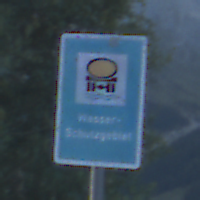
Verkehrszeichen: Wasserschutzgebiet
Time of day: SunriseSunset
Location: Outdoor (RoadRail)
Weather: Clear
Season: NotSpecified
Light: Natural